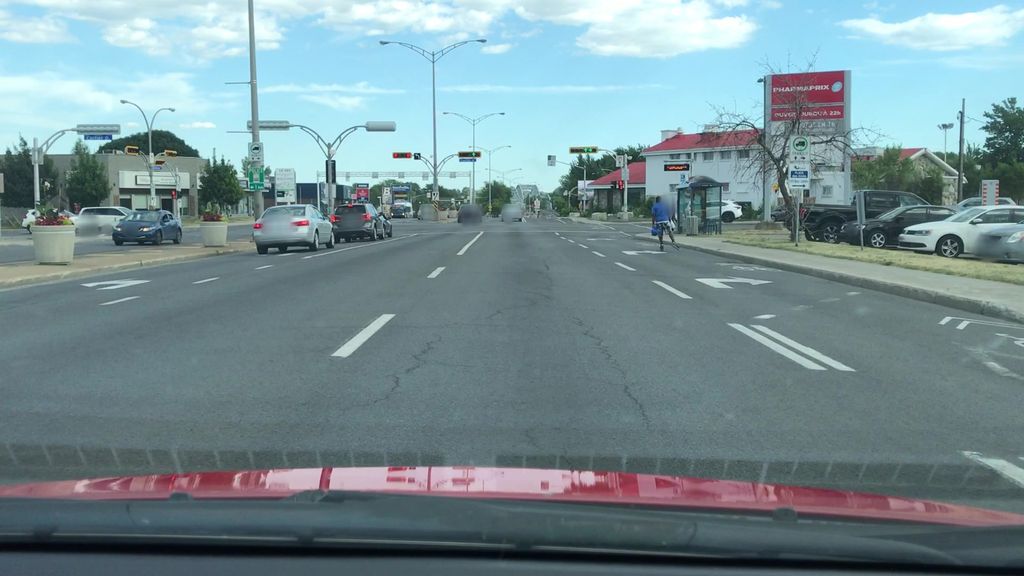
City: montreal